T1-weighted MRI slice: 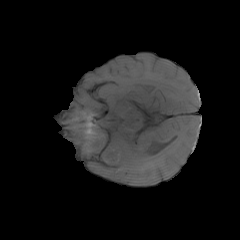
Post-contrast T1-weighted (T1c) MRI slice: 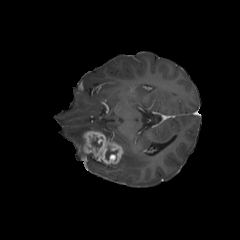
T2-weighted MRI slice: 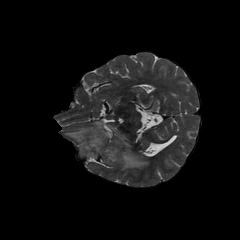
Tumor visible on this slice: yes